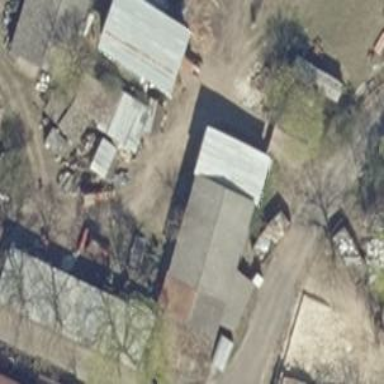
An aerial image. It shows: Detached building.